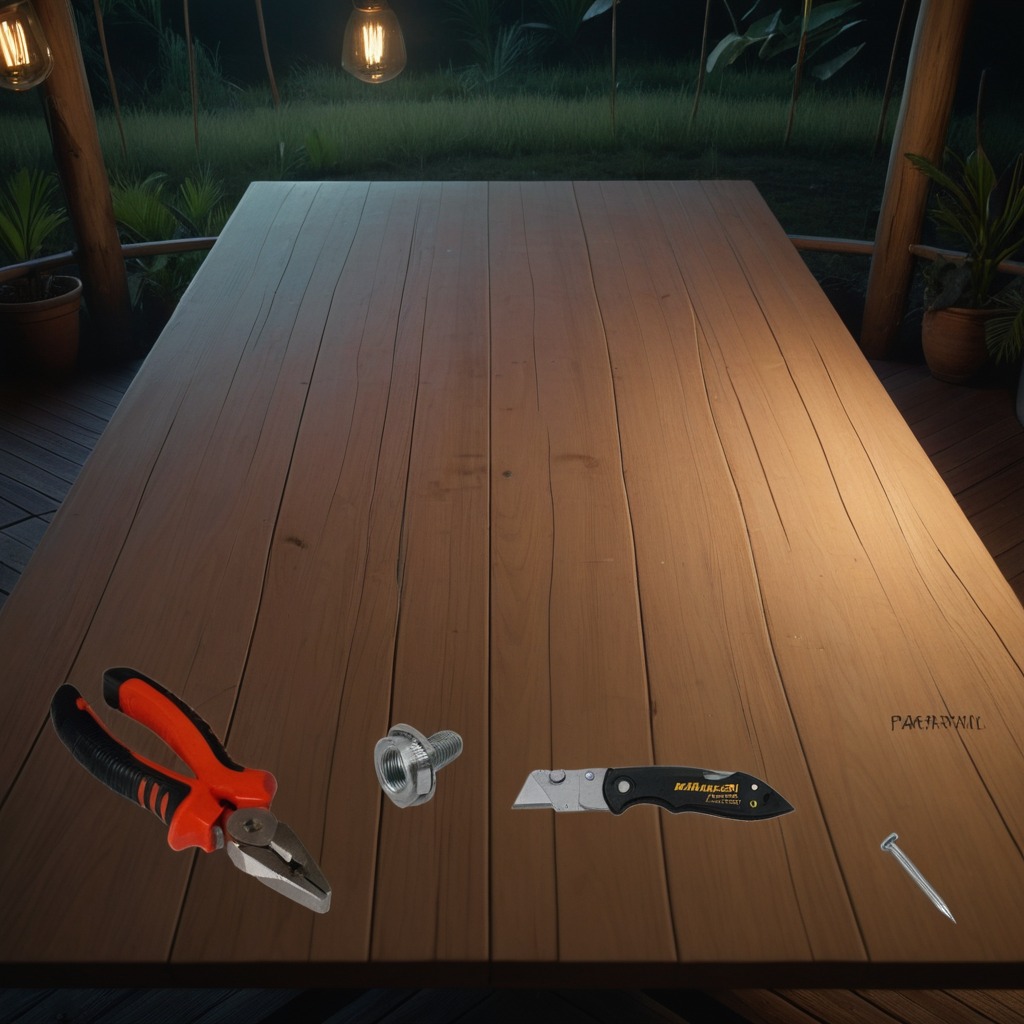
A utility knife, a metal machine screw, an iron nail, pliers, and a coiled metal spring are lying on a wooden table inside a jungle field workshop tent at night.